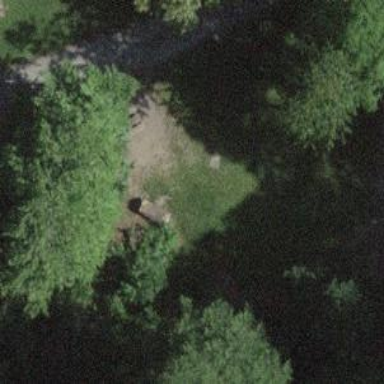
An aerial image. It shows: Picnic table located in leisure land area.